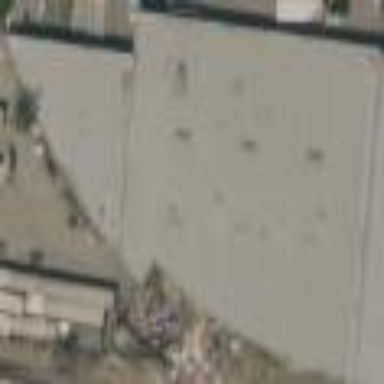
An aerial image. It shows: Warehouse.